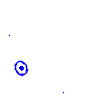
Particle: pion